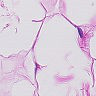
Metastatic tissue present: no